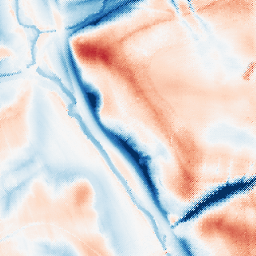
Category: trend_removal
Decomposition family: local_polynomial
Decomposition parameters: window_size: 51
degree: 1
Upsampling method: regularized
Upsampling parameters: scale: 4
lambda_reg: 0.1
Upsampling scale: 4